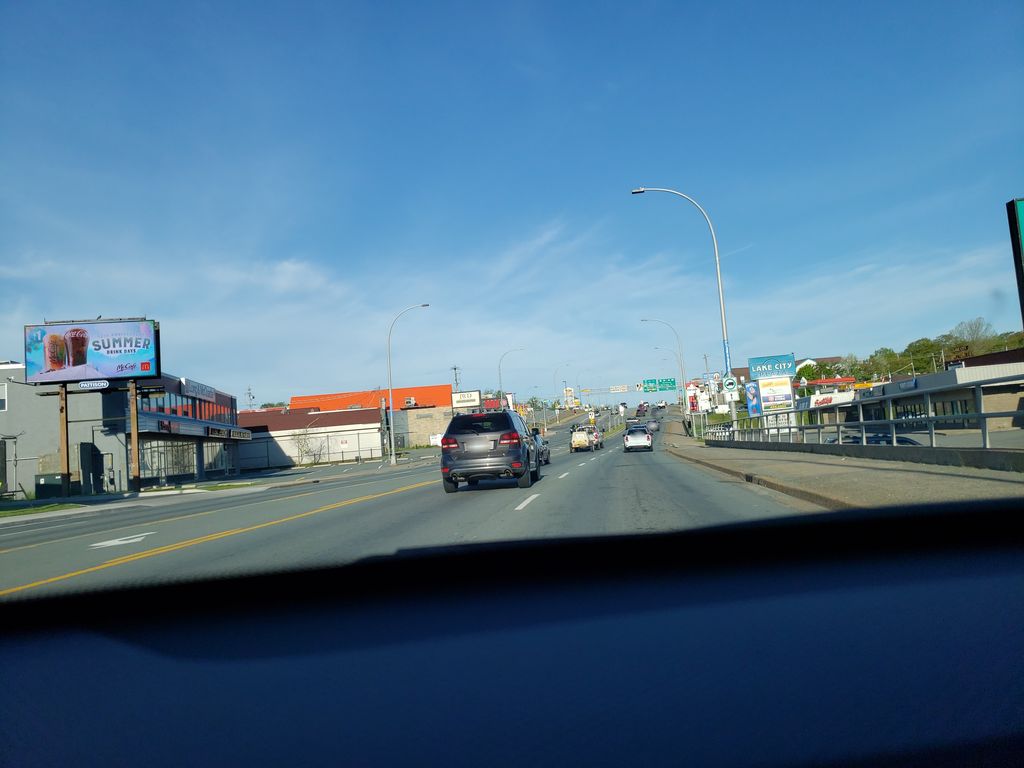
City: halifax